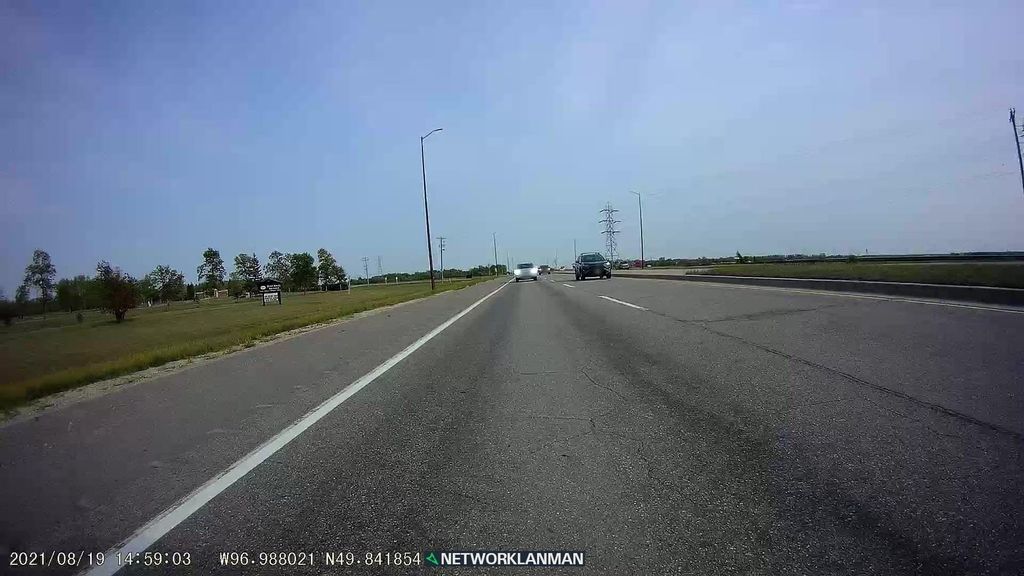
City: winnipeg